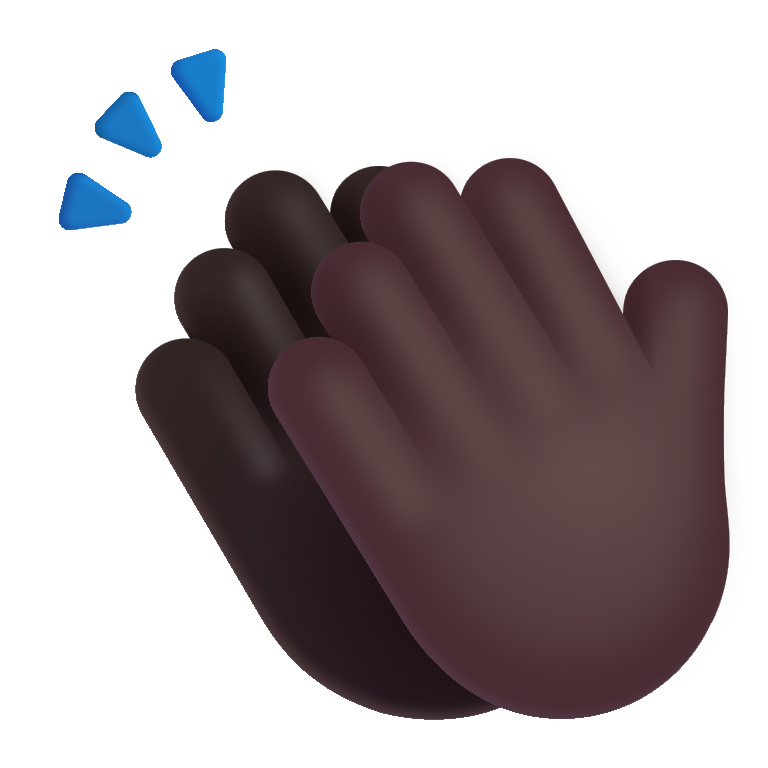
clapping hands color dark